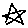
Label: star